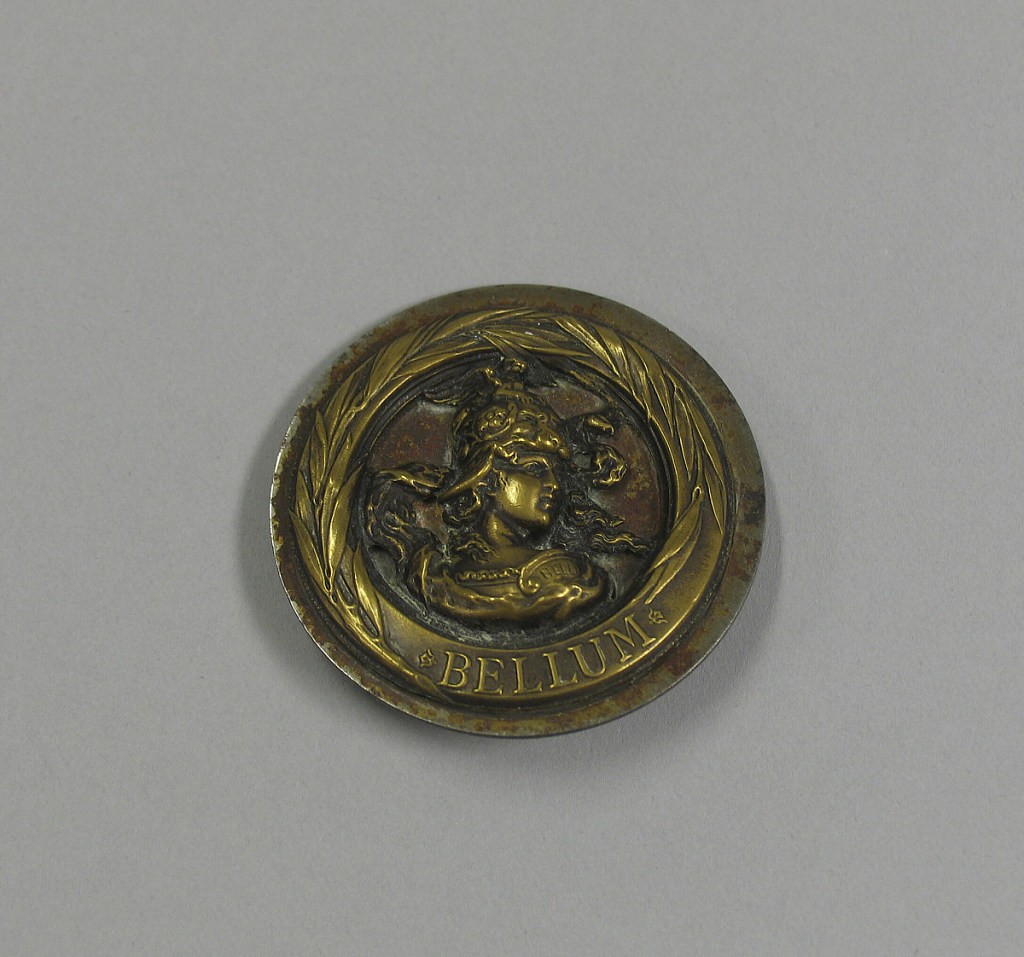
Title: Bellum
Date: early 19th century
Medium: Metal
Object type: Button
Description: Circular button with bust of woman (?) in helmet and armor; "Belli" on right shoulder. "BELLUM" under figure, within band around rim.

On card 43